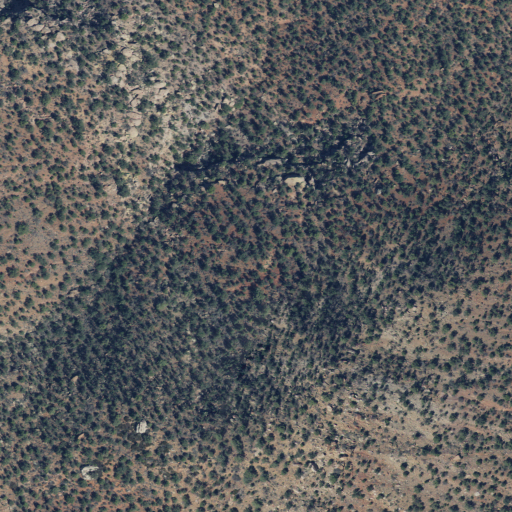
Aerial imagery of cape in Utah named Overlook point containing evergreen forest and shrub